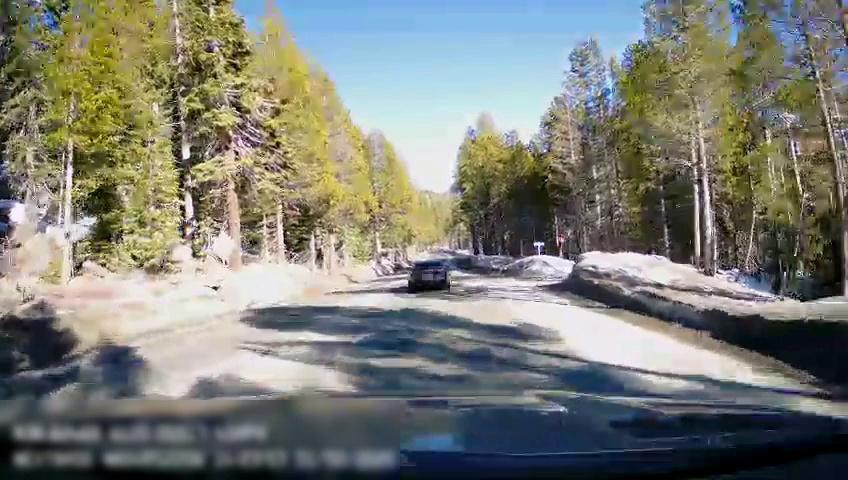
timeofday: Day
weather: Sunny
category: Drivable Space
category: Vehicles | Car